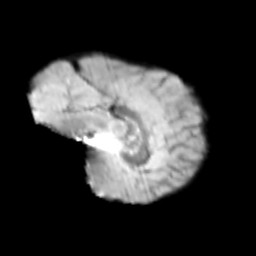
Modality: T2w
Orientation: sagittal
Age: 9
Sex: male
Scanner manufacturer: siemens
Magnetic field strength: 3 T
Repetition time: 3.8 s
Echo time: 0.07 s